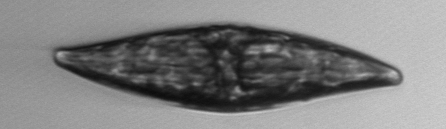
Label: Pleurosigma